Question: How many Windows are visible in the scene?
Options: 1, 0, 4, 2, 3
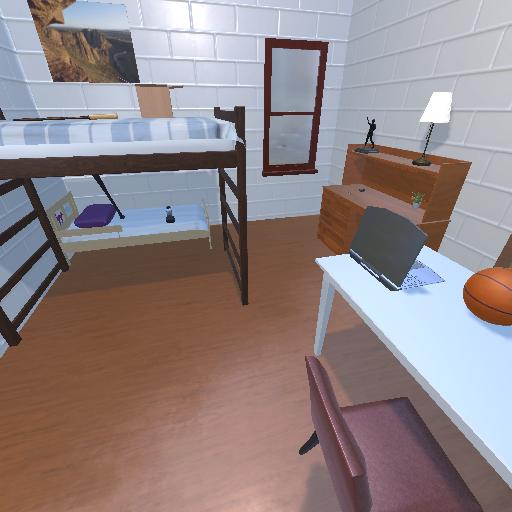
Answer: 1